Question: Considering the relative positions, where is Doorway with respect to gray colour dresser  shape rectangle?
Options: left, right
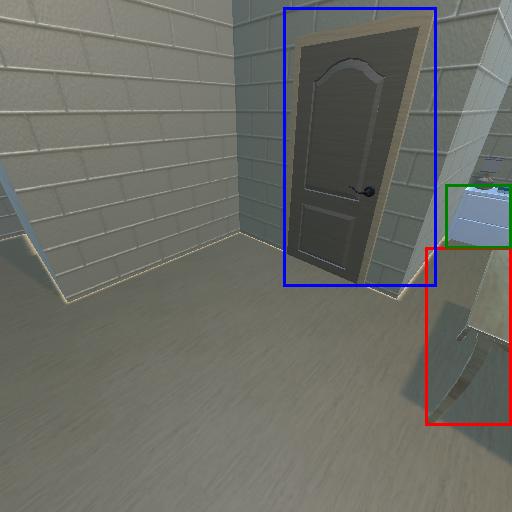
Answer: left